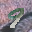
Label: 9